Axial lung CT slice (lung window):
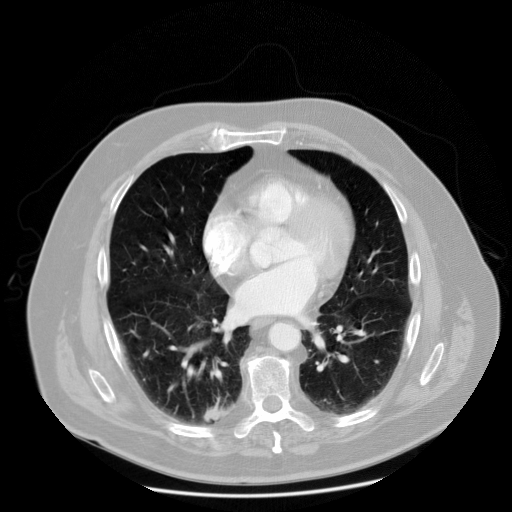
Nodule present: no